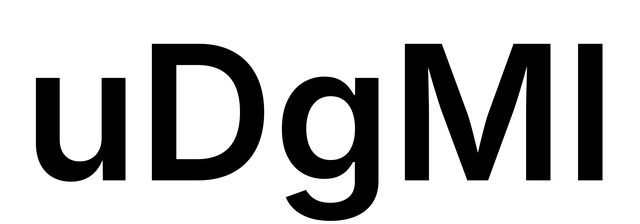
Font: Inter_SemiBold